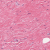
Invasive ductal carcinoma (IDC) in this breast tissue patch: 0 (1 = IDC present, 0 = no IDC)